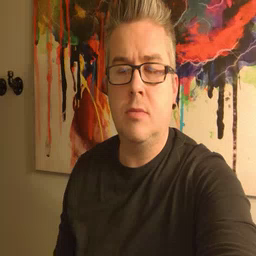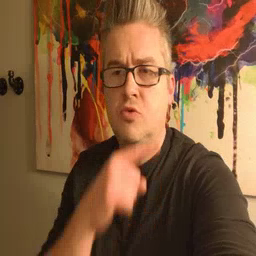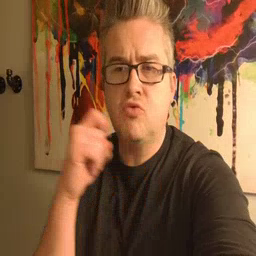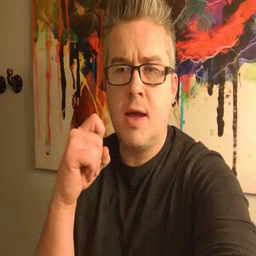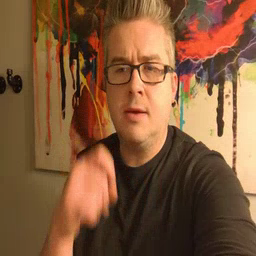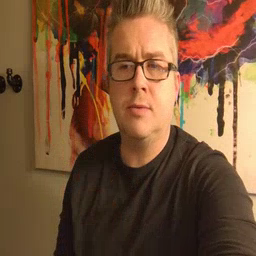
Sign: dry